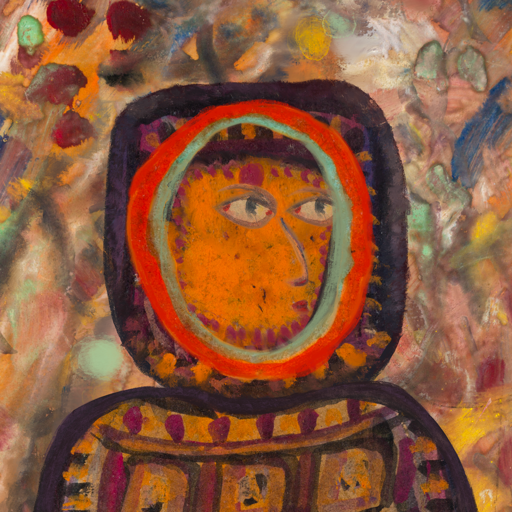
Background: Mother_And_Son_Mother, Head And Neck Side: Doll_w_Hair, Face Side: GypsyMother, Bust: Doll, Hair Side: Sisters, Head Accessory: Blank, Second Necklace: Blank, Necklace: Blank, Baby: Blank